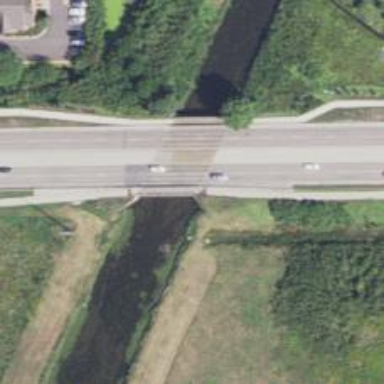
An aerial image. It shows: Black marked cycleway bridge.